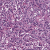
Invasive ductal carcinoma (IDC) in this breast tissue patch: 1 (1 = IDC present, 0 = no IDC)